Interaction volume radius: 5 \u00c5
Interaction volume height: 40 \u00c5
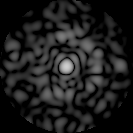
Disorder parameter: 0.7701